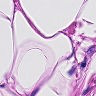
Metastatic tissue present: no